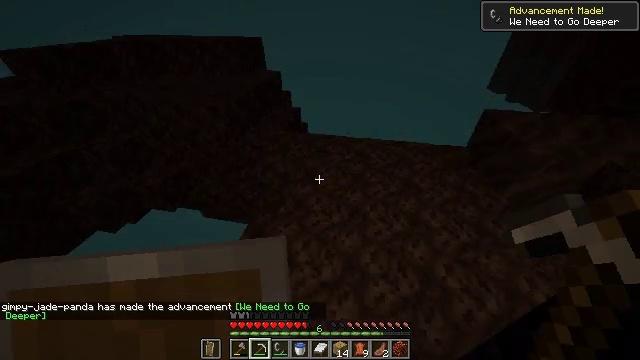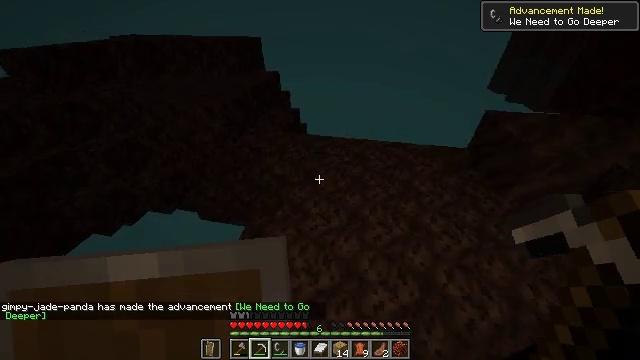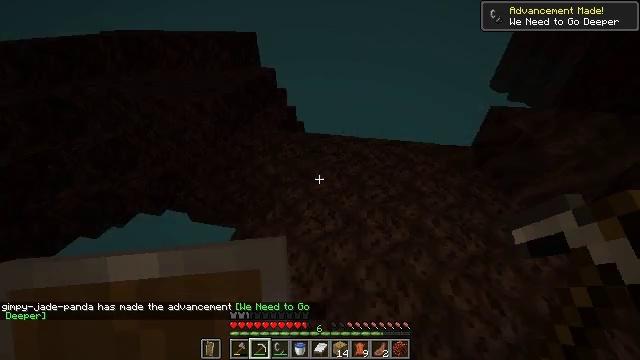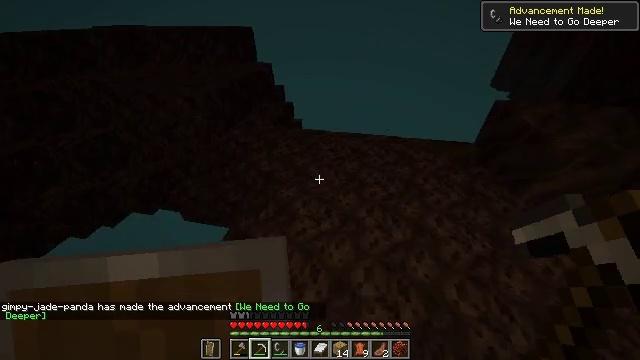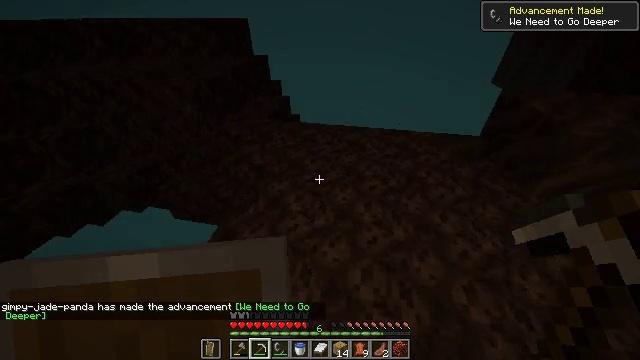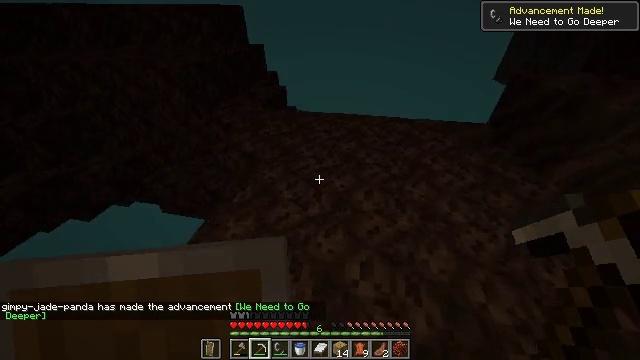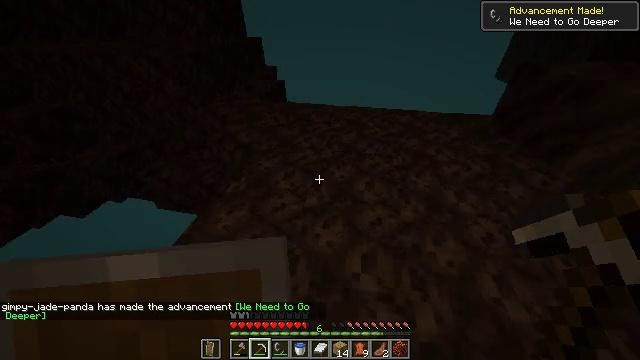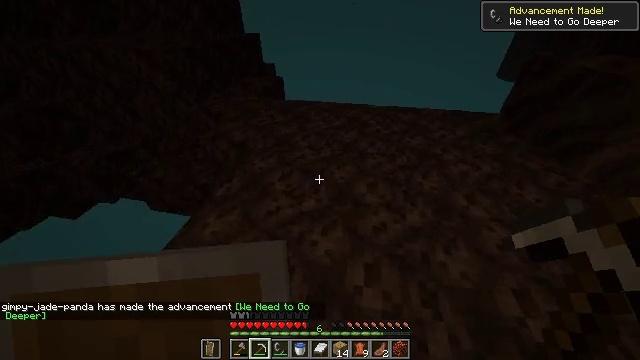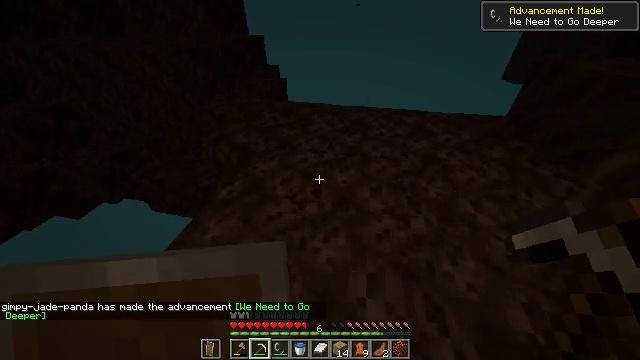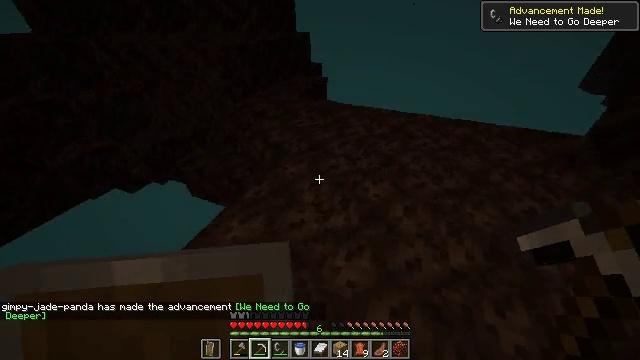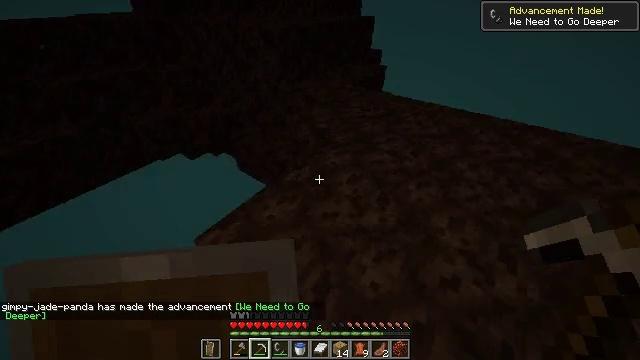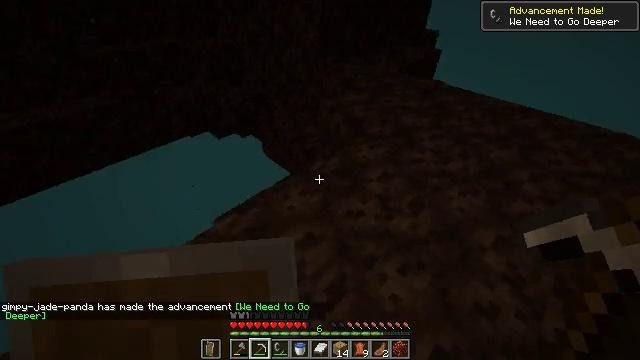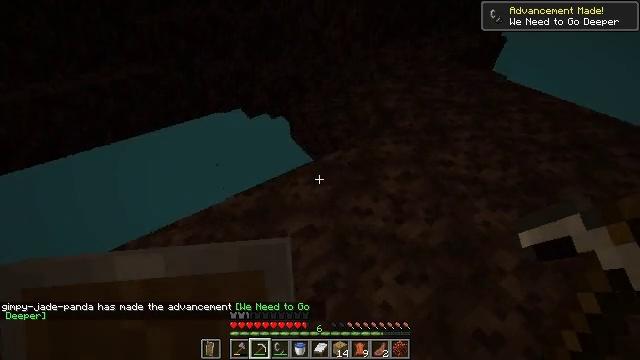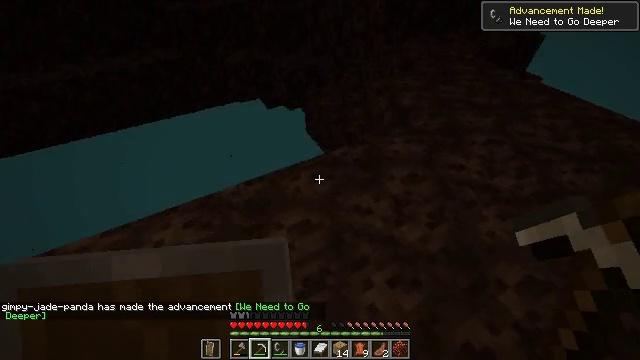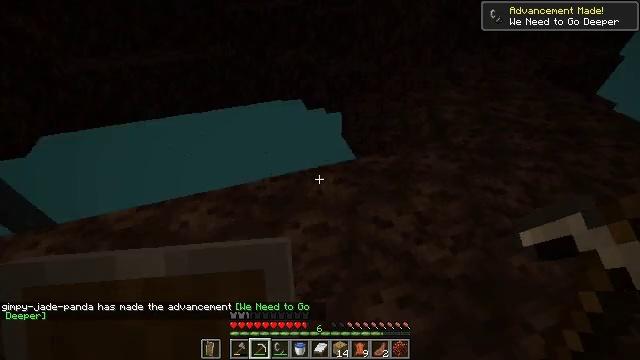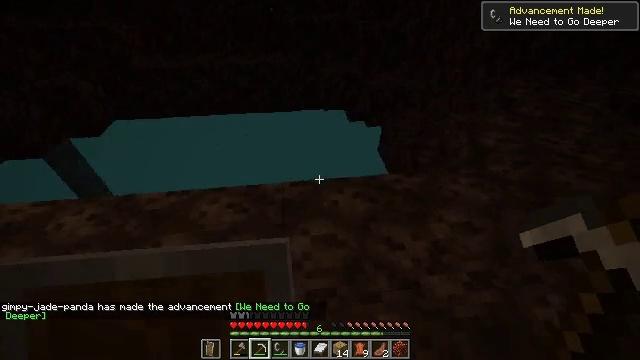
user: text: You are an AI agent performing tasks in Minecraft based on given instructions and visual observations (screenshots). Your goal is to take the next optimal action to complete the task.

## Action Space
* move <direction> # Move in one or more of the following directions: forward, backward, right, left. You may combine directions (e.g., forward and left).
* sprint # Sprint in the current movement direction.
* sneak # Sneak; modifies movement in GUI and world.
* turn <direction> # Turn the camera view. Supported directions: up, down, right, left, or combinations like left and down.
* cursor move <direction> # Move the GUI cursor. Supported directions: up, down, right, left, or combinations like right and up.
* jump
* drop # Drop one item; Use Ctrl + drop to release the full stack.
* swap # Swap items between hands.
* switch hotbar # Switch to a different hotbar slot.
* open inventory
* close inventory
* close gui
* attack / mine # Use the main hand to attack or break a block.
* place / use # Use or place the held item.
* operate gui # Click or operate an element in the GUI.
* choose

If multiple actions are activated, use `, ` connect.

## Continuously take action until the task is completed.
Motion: motion action
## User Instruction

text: Break soul soil to pick it up.
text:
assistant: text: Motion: move forward and move right, sprint
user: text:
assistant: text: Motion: move forward and move right, sprint
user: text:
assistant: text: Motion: move forward and move right, sprint
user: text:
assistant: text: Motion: move forward and move right, sprint
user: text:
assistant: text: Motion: move forward, sprint
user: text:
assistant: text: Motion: move forward, sprint
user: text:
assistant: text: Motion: move forward, sprint
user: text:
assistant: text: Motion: move forward, sprint
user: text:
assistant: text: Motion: turn left
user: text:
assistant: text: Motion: turn left and down
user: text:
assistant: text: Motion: move right, turn left and down
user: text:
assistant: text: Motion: move right, turn left and down
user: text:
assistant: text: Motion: move right, turn left and down
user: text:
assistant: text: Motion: move right, turn left
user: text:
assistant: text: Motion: move right, turn left and up
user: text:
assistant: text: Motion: move right, turn left and up
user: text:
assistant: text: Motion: move right, turn left and up
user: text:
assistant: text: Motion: turn left
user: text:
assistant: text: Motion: no_op
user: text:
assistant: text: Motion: sneak
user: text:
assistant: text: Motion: sneak
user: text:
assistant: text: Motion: sneak
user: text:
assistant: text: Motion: sneak, turn left and up
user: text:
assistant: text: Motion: sneak, turn left and up
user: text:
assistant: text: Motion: sneak, turn up
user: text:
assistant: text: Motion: sneak, turn up
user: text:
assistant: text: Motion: move forward, sneak
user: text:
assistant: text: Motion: move forward, sneak
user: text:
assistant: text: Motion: move forward, sneak, turn down
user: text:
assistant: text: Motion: move forward, sneak, turn down